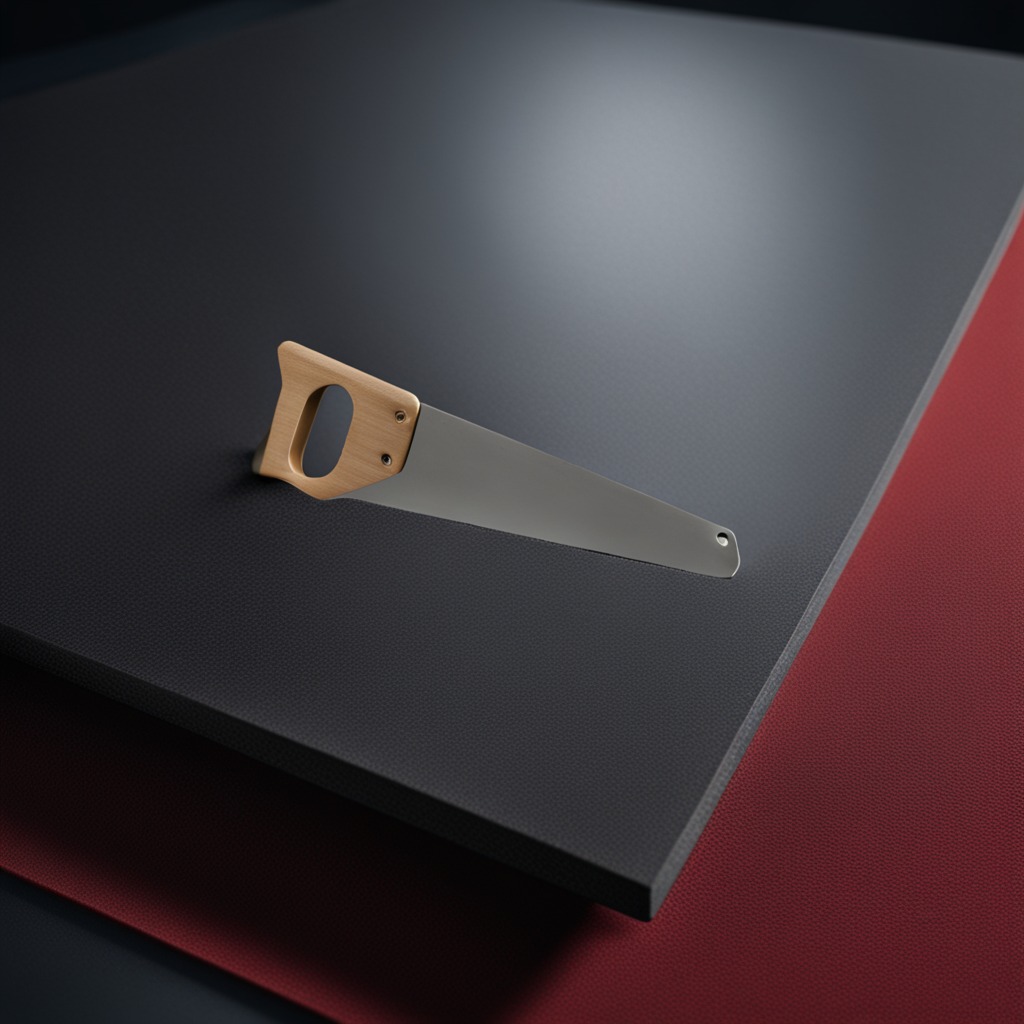
A metal saw is lying on the tabletop.